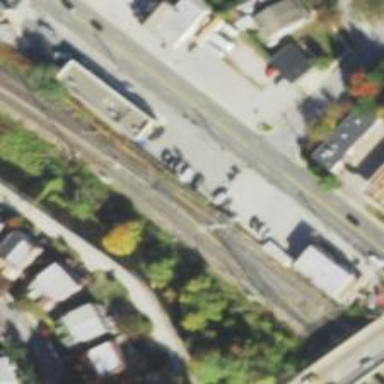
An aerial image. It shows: Light rail electrified railway.